Interaction volume radius: 5 \u00c5
Interaction volume height: 25 \u00c5
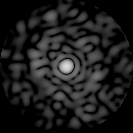
Disorder parameter: 0.8836